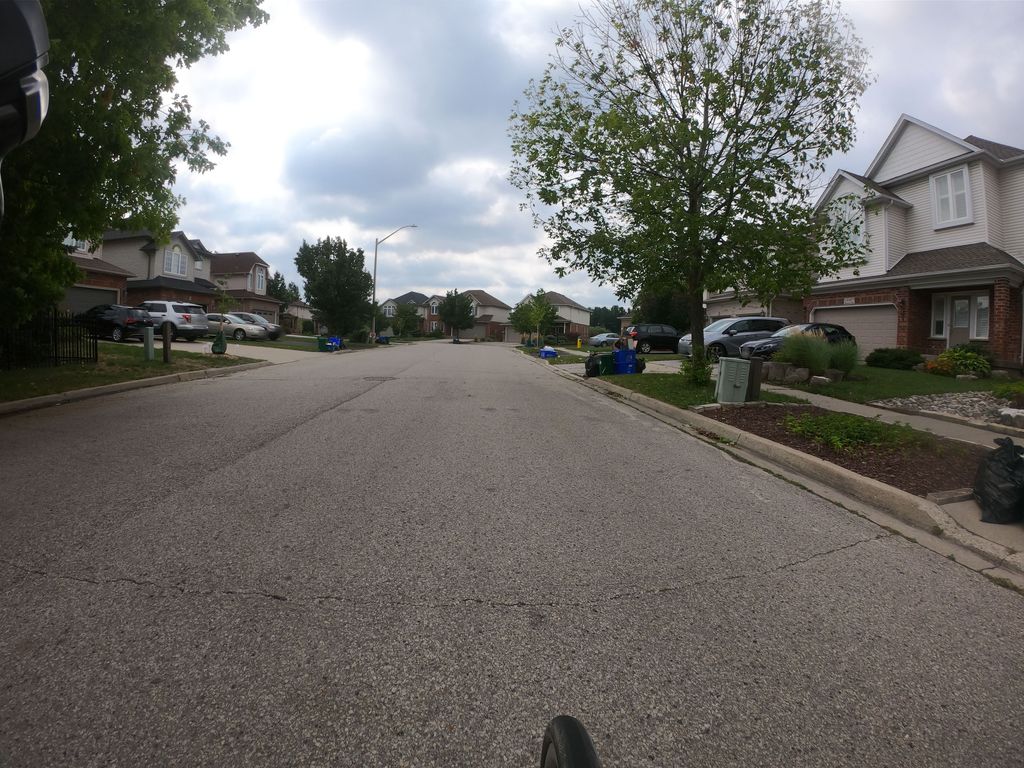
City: kitchener-waterloo